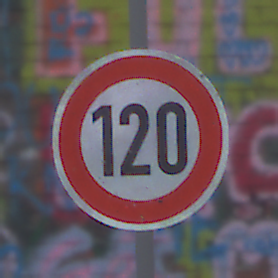
Verkehrszeichen: Geschwindigkeit120
Umgebung: Outdoor, Suburban
Tageszeit: MorningAfternoon
Wetter: Overcast
Licht: Natural
Jahreszeit: NotSpecified
Kontrast: LowContrast